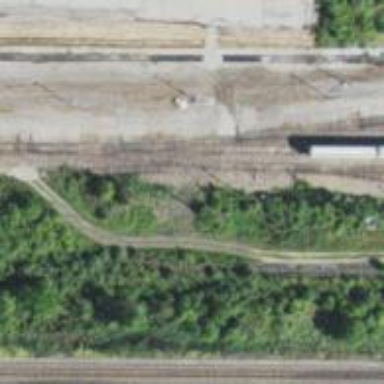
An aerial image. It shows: Rail spur service.